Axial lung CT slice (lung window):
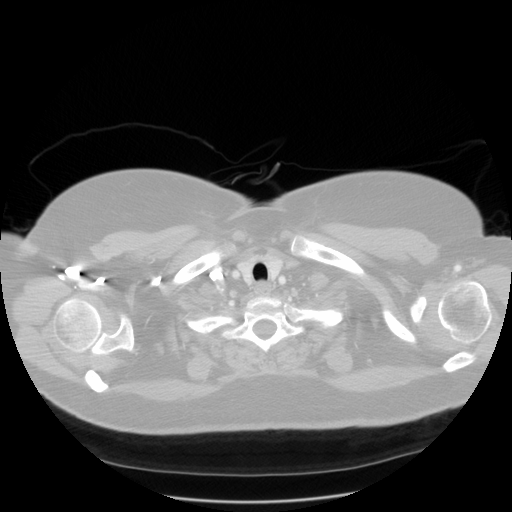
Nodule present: no